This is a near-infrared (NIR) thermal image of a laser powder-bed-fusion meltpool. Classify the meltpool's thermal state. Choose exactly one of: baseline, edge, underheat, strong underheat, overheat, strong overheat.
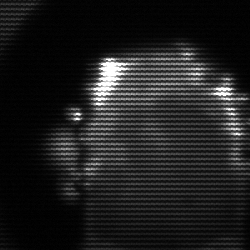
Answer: baseline